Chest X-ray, AP view. Patient: 66 years old, sex F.
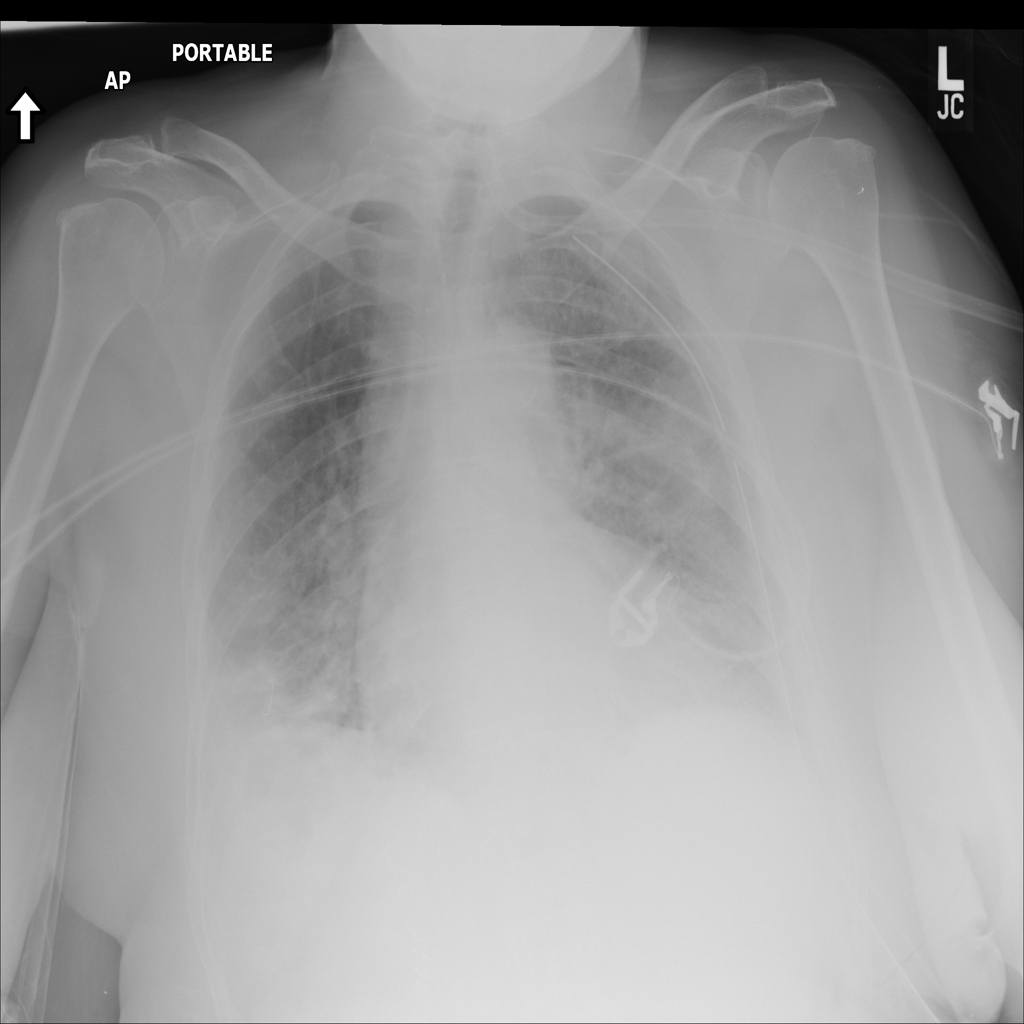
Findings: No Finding